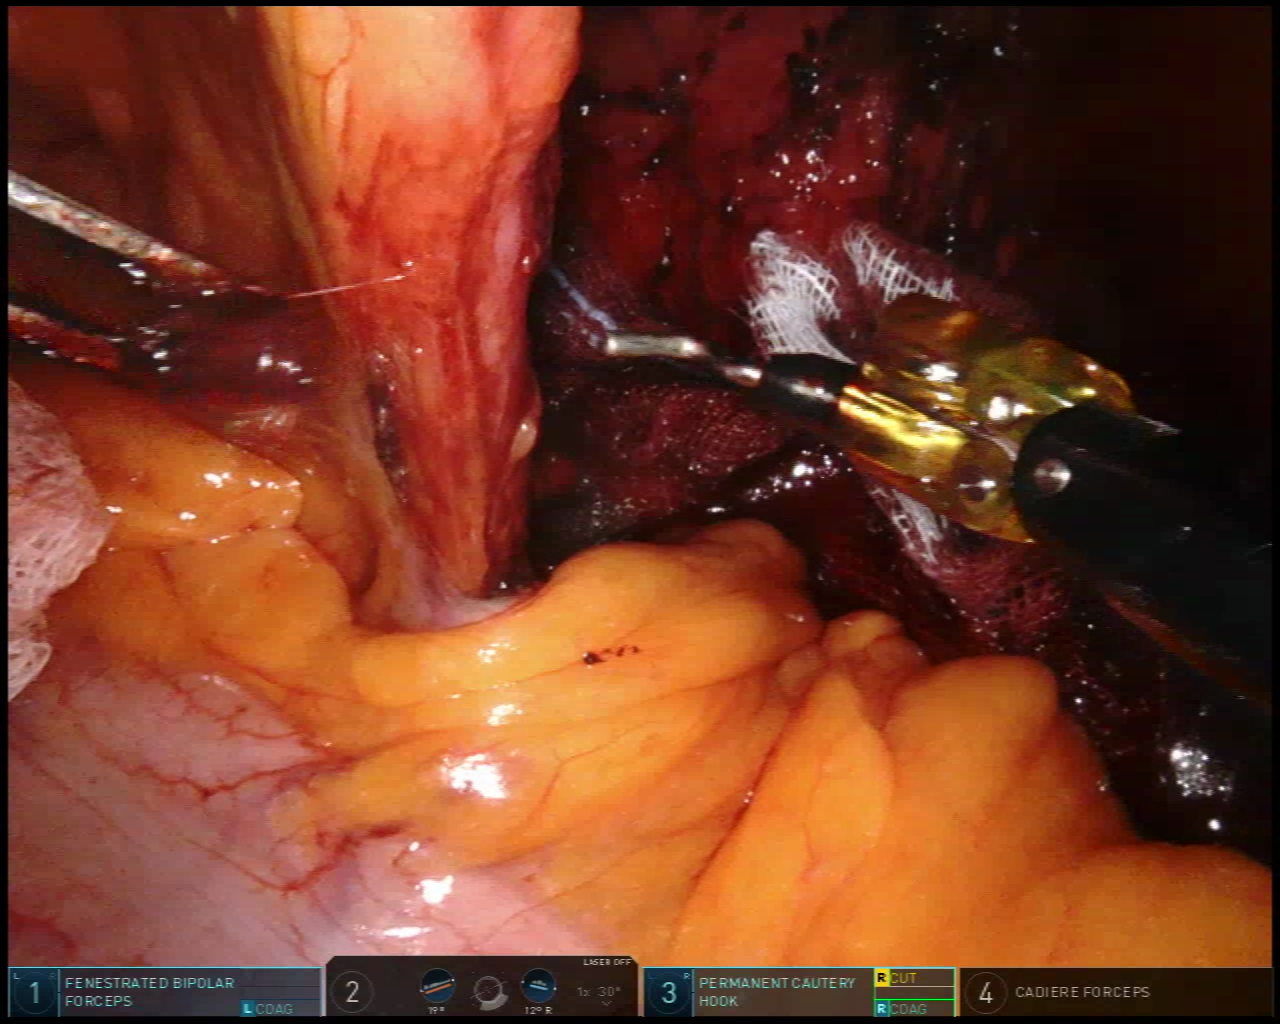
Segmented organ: intestinal_veins
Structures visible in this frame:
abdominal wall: no
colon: yes
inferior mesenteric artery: no
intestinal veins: yes
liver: no
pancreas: no
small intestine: no
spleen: no
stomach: no
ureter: no
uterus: no
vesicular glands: no